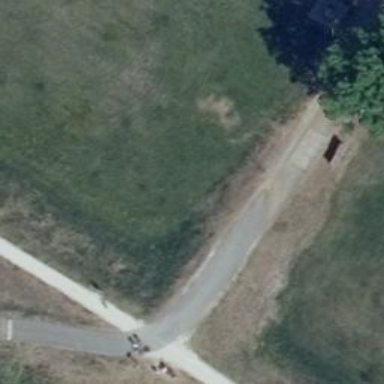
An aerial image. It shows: Unclassified road with asphalt surface.